Aerial crown-view tile of a tropical tree (Barro Colorado Island, Panama), acquired 20241112:
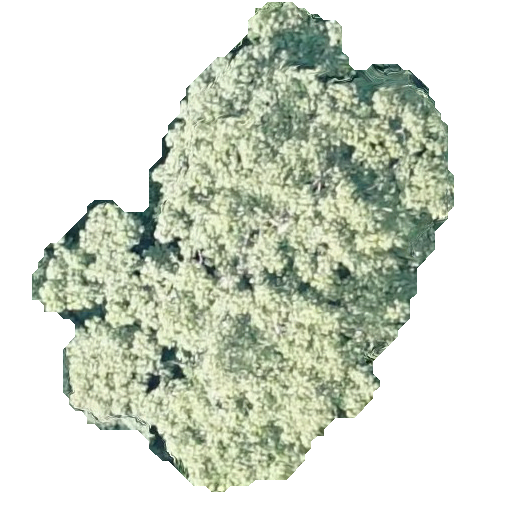
Species: Pseudobombax septenatum
GBIF accepted scientific name: Pseudobombax septenatum
Crown area: 195.636 m²